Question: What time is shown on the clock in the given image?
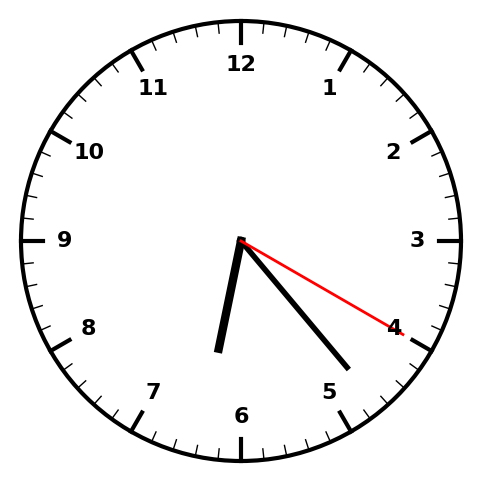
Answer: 06:23:20